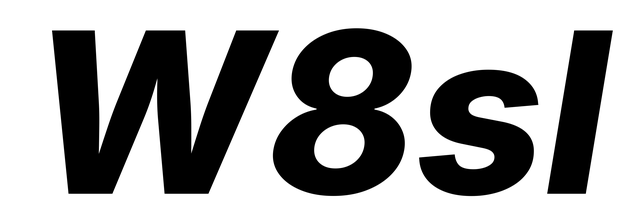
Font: Inter-Italic_ExtraBold_Italic